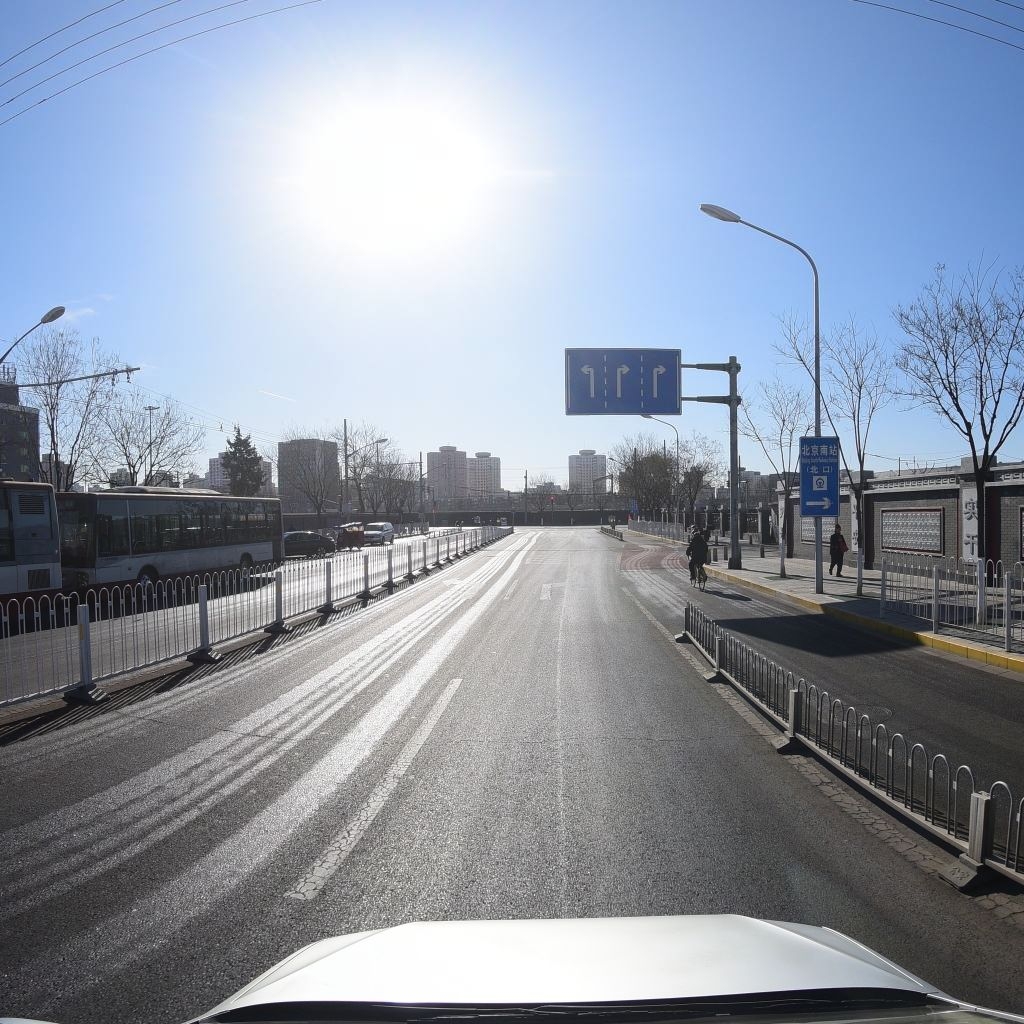
Region: Dongcheng
Road damage annotations: transverse crack, manhole cover, transverse crack